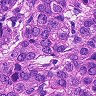
Metastatic tissue present: yes